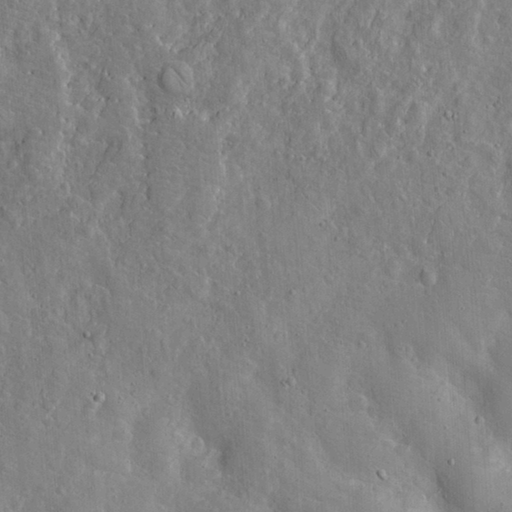
Objects detected: cone